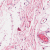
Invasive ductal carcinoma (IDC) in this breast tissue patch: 0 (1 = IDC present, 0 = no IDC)